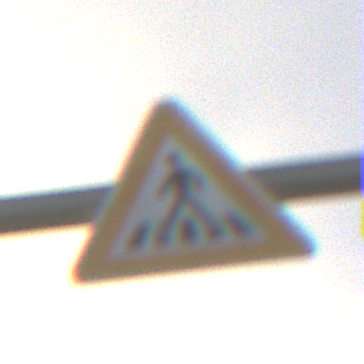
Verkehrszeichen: FussgaengerueberwegRechts
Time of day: SunriseSunset
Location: Outdoor (Nature)
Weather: PartlyCloudy
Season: NotSpecified
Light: Natural